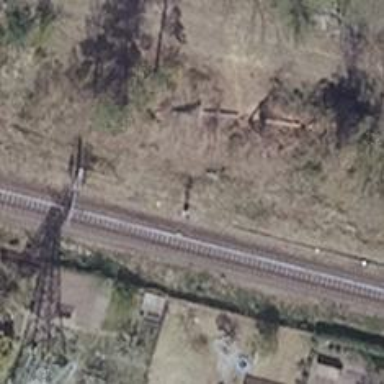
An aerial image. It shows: Signal light at railway crossing.